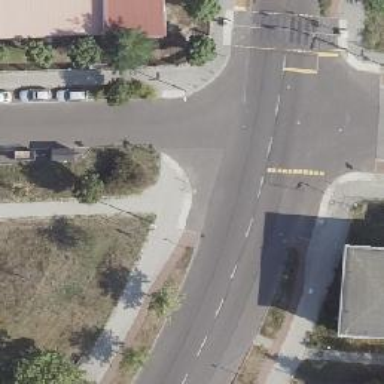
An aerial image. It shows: Secondary road with asphalt surface. The road has separate cycle track with lane markings.